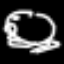
Label: frog